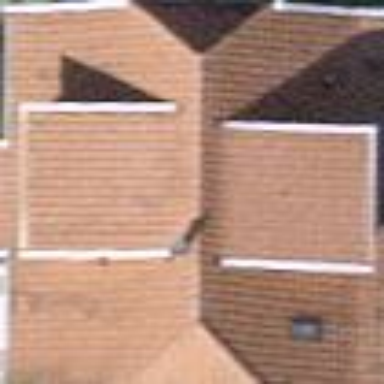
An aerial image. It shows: Detached building with half-hipped roof.